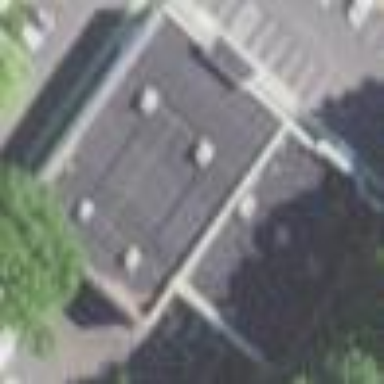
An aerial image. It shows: Commercial building.